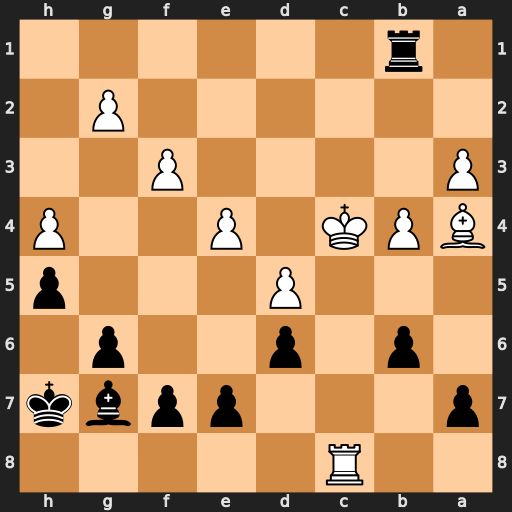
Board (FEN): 2R5/p3ppbk/1p1p2p1/3P3p/BPK1P2P/P4P2/6P1/1r6
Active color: b
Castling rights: -
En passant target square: -
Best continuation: Rc1+ Kd3 Rxc8